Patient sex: M
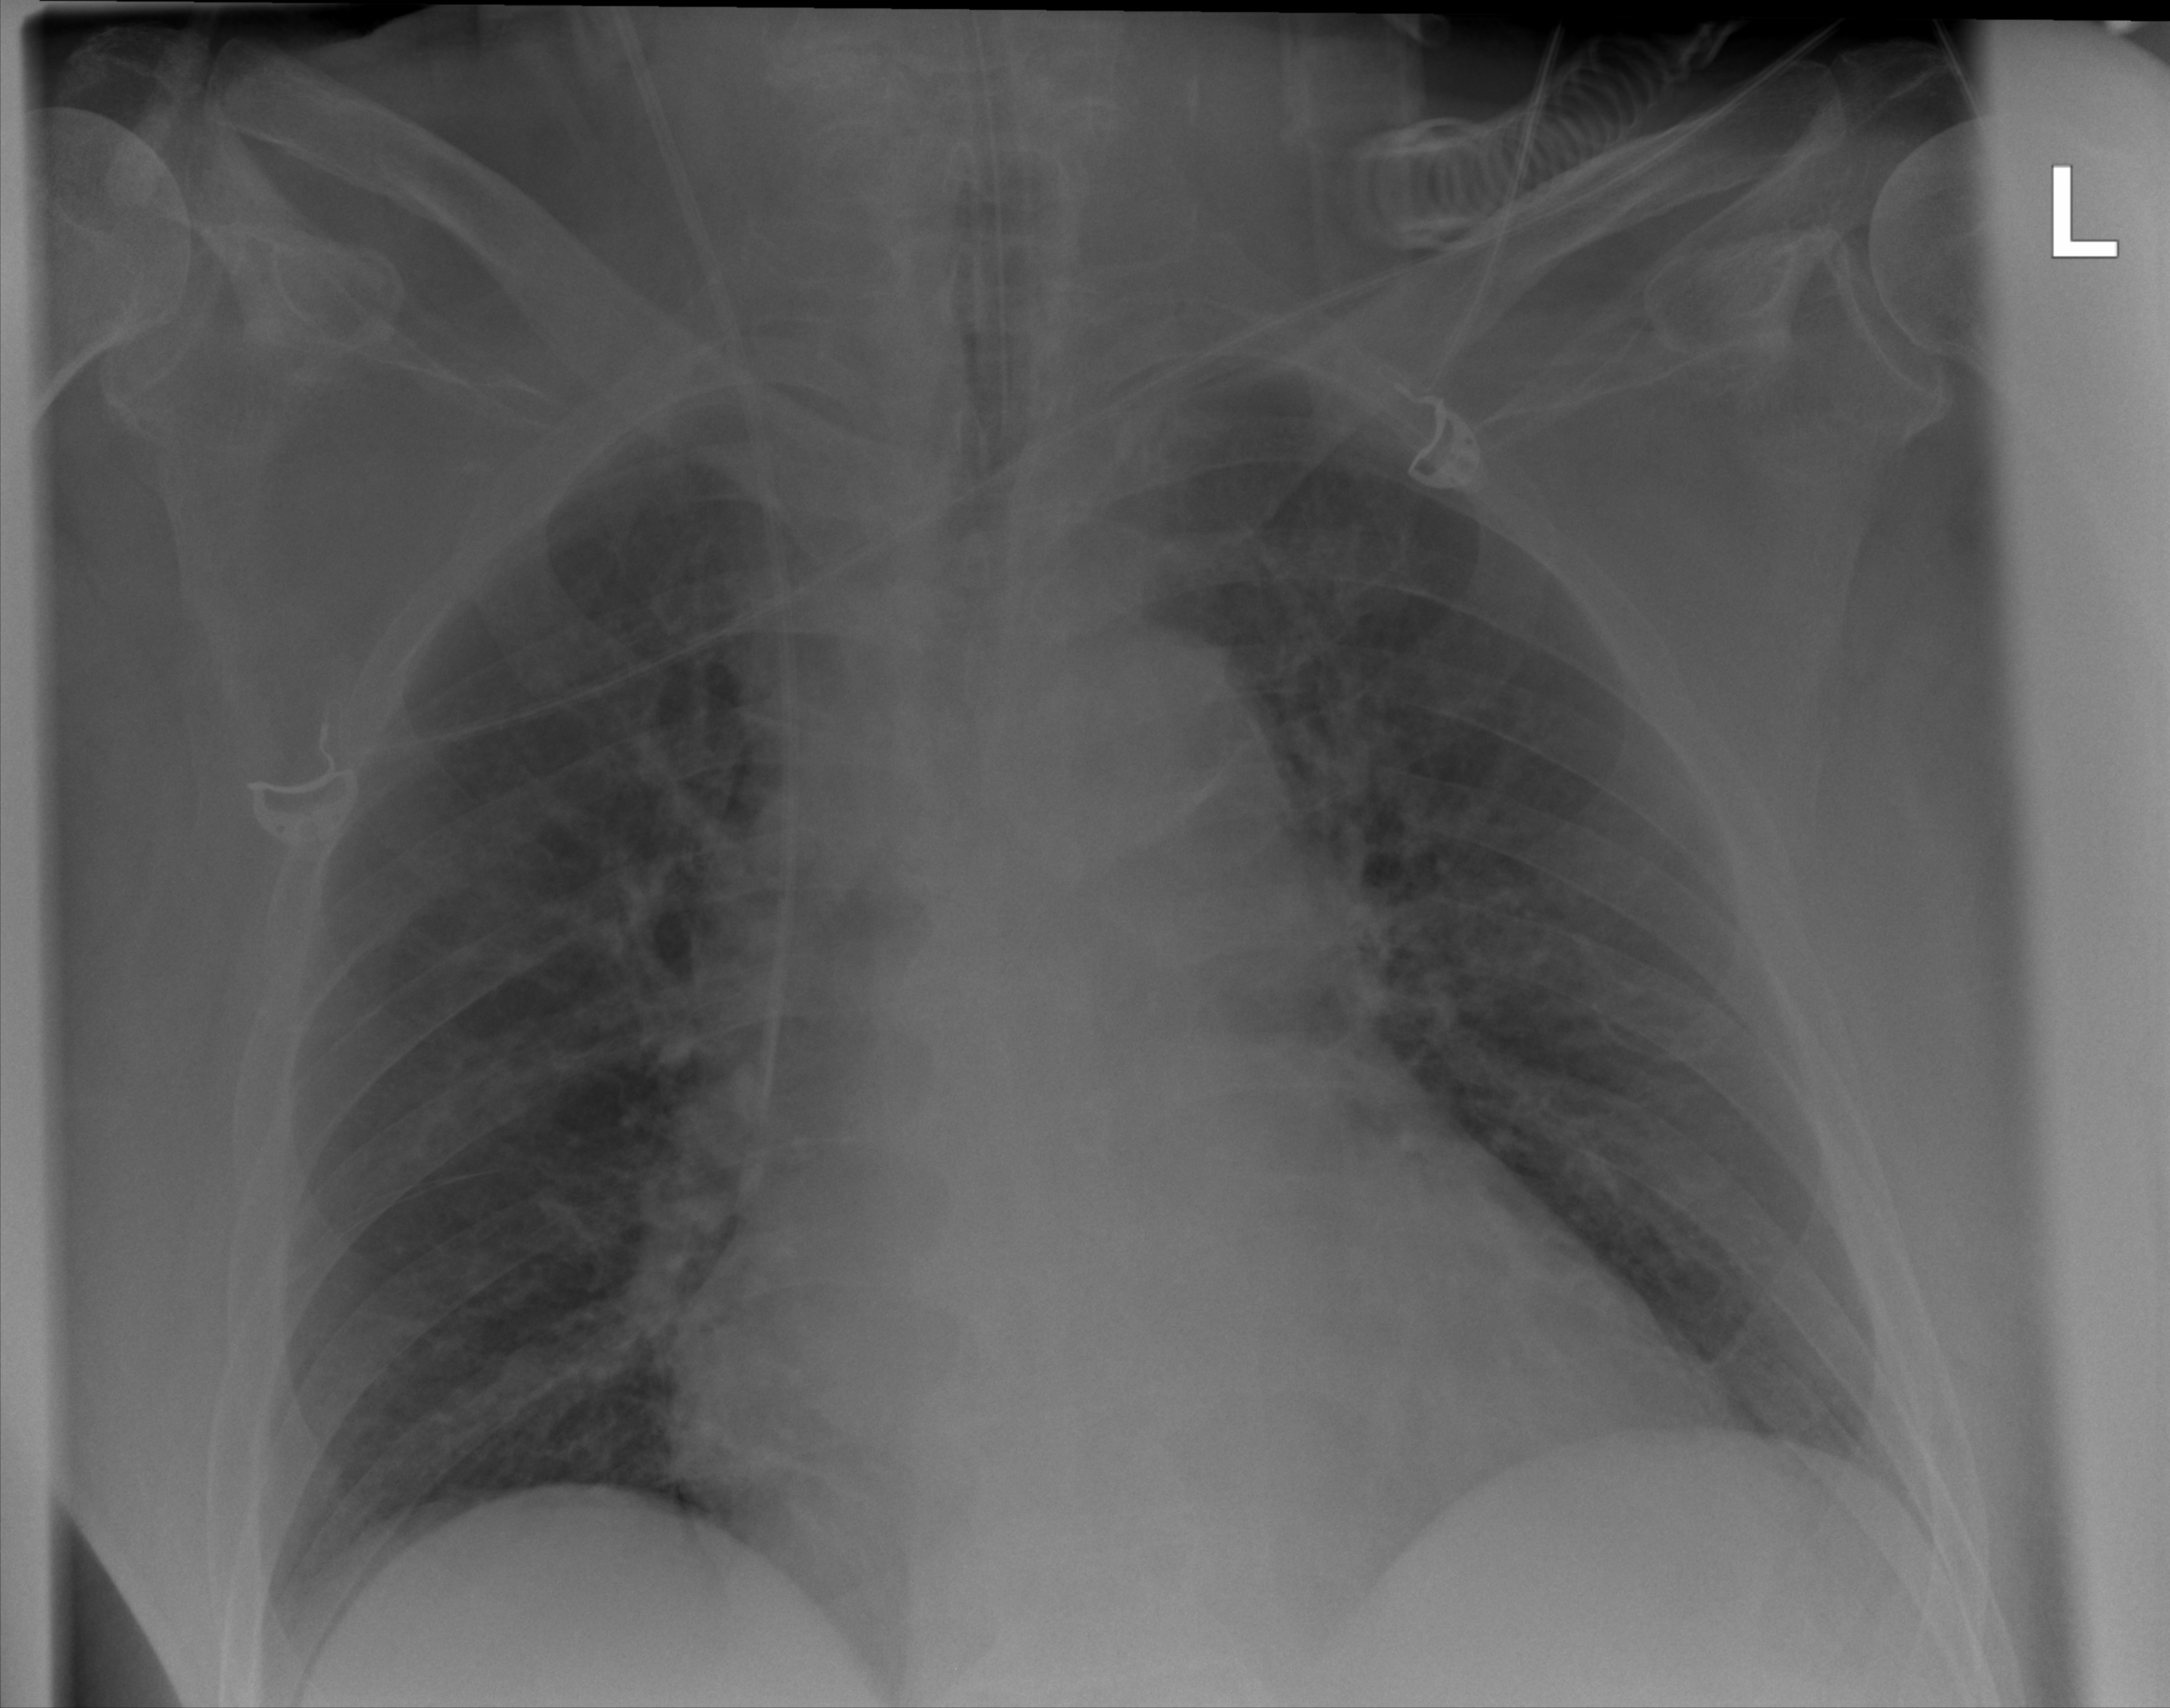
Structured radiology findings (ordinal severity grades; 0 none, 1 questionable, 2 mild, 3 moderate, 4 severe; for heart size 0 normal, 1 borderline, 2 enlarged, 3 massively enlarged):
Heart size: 2
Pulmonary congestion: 2
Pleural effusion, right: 0
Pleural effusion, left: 0
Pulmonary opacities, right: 0
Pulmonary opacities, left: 0
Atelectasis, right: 0
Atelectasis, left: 0